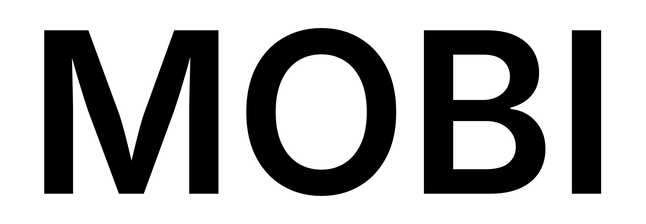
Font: Inter_SemiBold